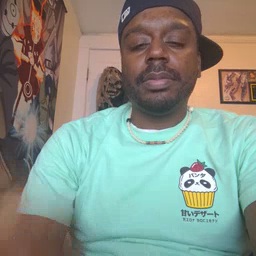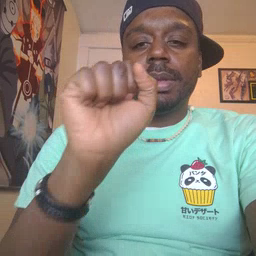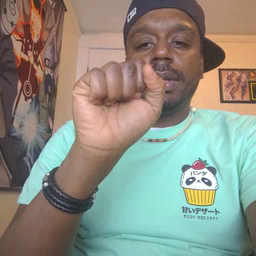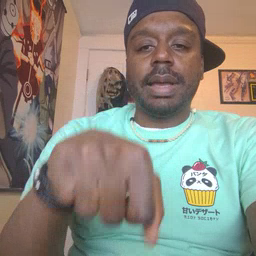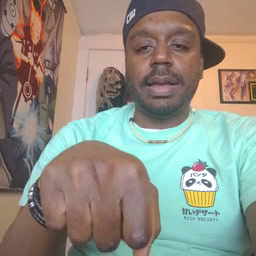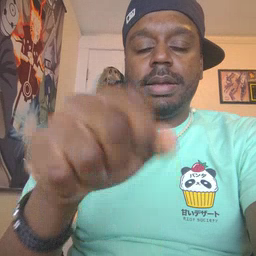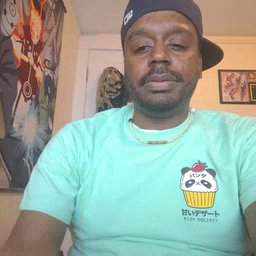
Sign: can